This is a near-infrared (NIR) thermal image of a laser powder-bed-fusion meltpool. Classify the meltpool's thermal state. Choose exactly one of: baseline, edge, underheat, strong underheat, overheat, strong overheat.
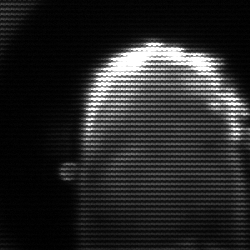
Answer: baseline